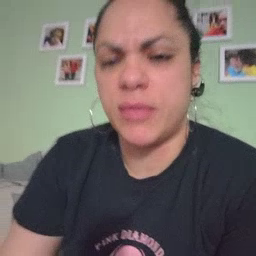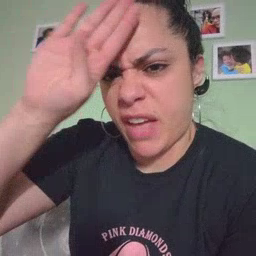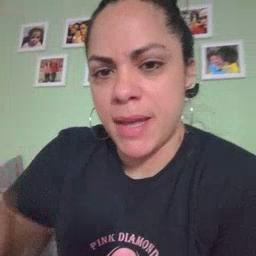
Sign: fireman